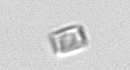
Label: Bacillariophyceae_morphotype1